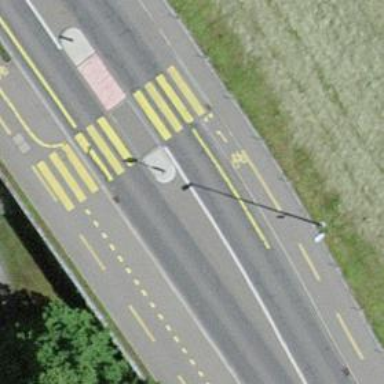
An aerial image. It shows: Asphalt footway with marked zebra crossing. The crossing includes island.